The image is the raw time-domain waveform of a rolling-element bearing's vibration signal. What is the most likely bearing condition (normal, inner_race, outer_race, ball)?
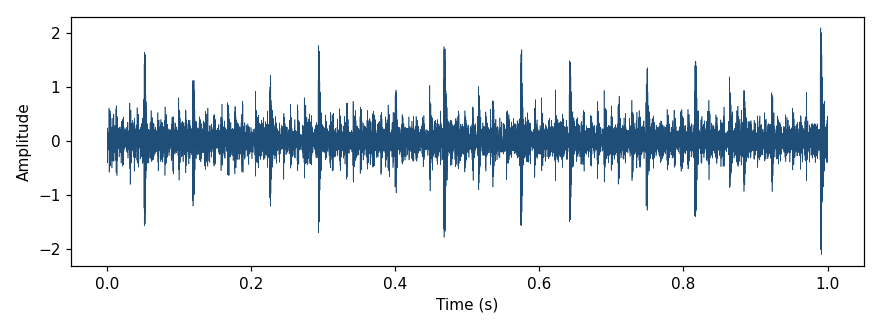
Answer: outer_race